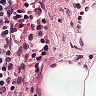
Metastatic tissue present: no